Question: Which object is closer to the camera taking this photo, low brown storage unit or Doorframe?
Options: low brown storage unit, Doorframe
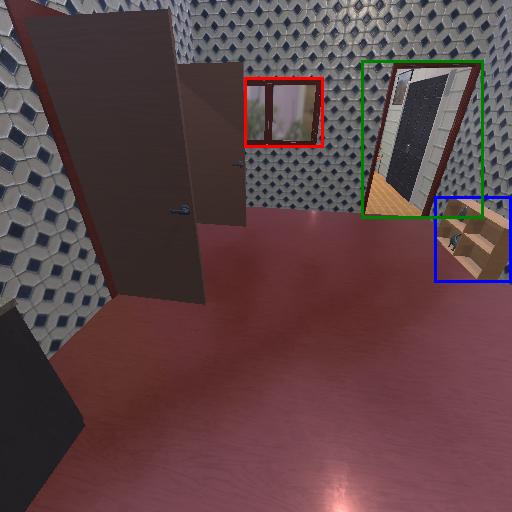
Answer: low brown storage unit